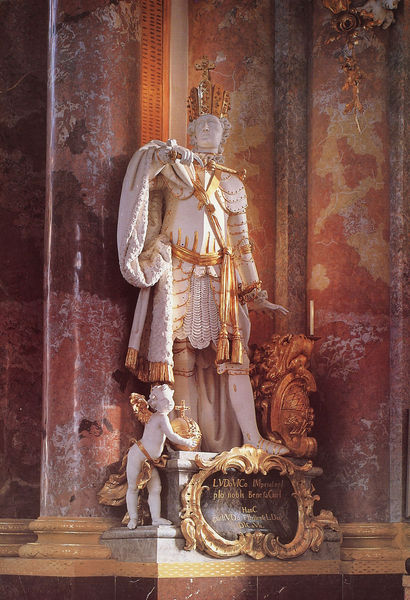
Titel: Kaiser Ludwig der Bayer
Künstler: Roman Anton Boos
Standort: Fürstenfeldbruck, Kloster Fürstenfeld (EU - D - Bayern)
Schlagwörter: flügel, mann, weiß, marmor, säule, gürtel, rot, mensch, rahmen, sockel, kirche, fransen, gewand, gold, mantel, krone, engel, putto, skulptur, statue, apfel, herrschaft, kaiser, könig, kerze, helm, erd, löwe, prunk, ludwig, zepter, latein, gedenktafel, reichsapfel, engeö, mantel#